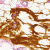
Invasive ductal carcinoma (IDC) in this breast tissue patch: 0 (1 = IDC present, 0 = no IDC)